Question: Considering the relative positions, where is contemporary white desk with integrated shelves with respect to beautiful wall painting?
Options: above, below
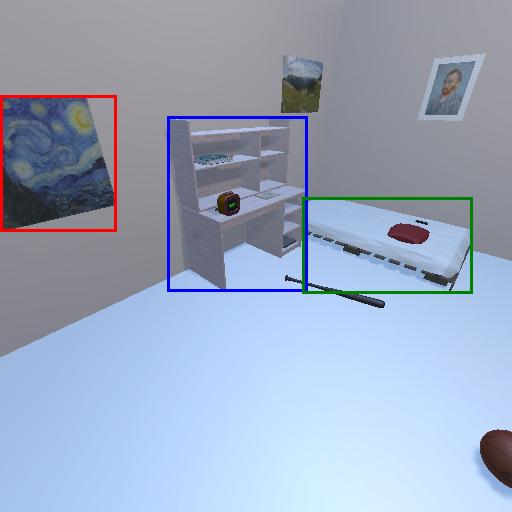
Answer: above